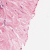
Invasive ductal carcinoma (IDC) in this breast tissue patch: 0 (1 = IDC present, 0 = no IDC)